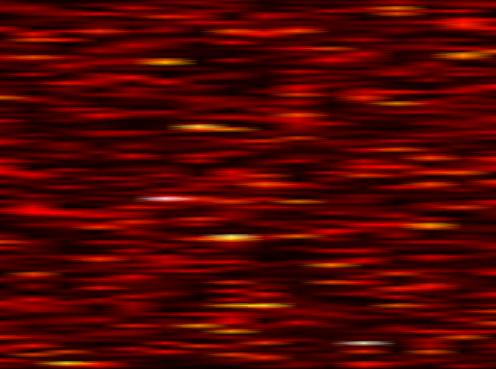
Label: FBMC